Question: I'm using instruments to tracking memory usage. Heapshot Analysis is awesome, but I also found some "non-object". what's this? kind of abandoned memory or something else ? How to solve this ?

Another Question may relate,
I used to use
[myObj release], myObj = nil;
myObj = [[MyObj alloc] init];
to release object and create a new one. (myObj = nil, just for avoid crash)
Some guy said, It may waste memory performance. Is he right?
I want to know some details.
Very appreciate for your help.
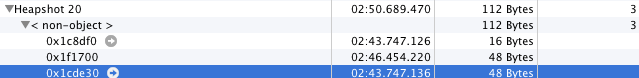
Answer: Your question has an answer here:
<URL>
For the memory management there's absolutely nothing wrong in your code. myObj = nil is pointless because you're allocating a new object in the line after it.